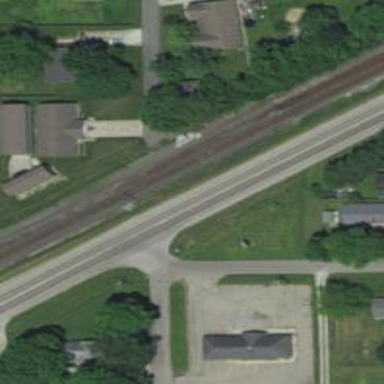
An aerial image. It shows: Railway crossover.